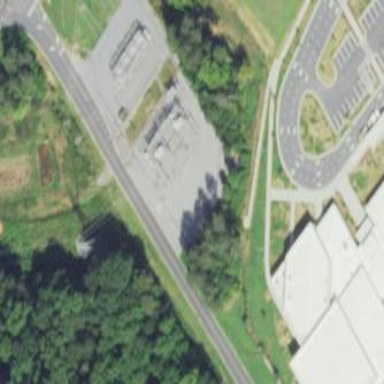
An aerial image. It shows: There is distribution substation enclosed by fence.